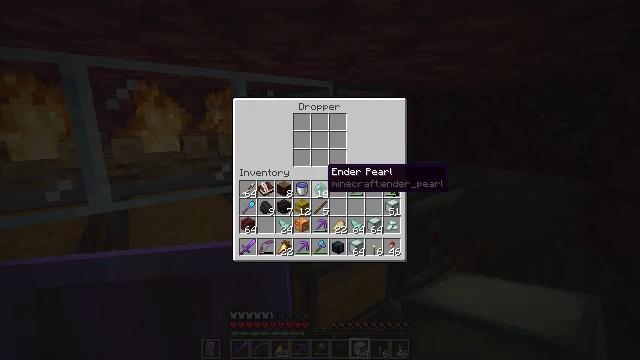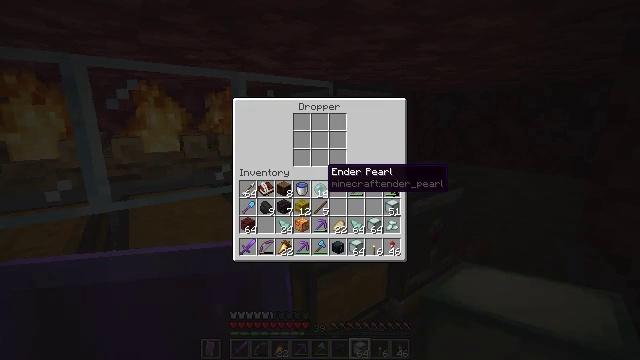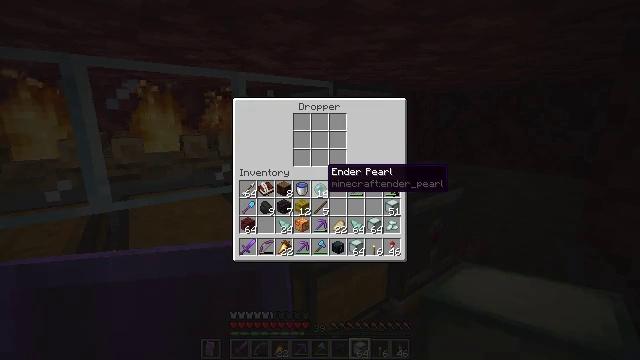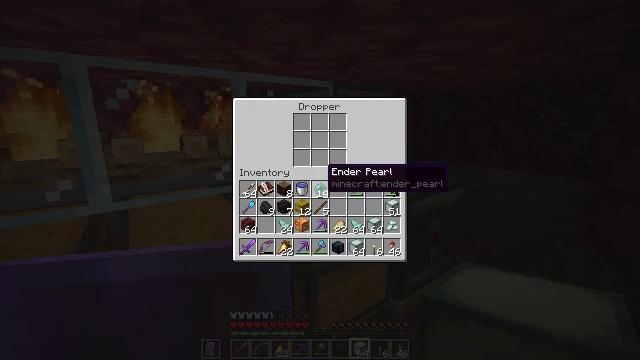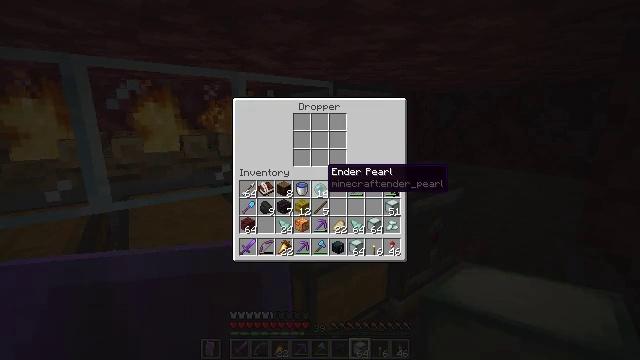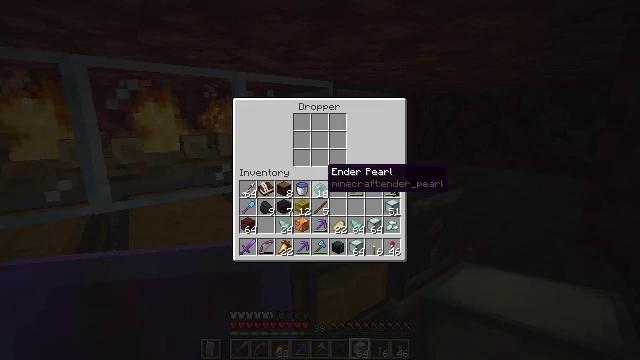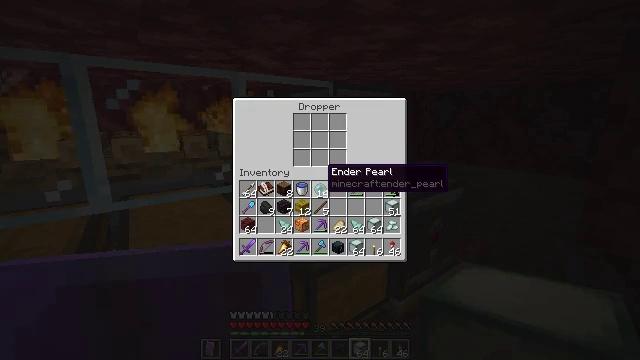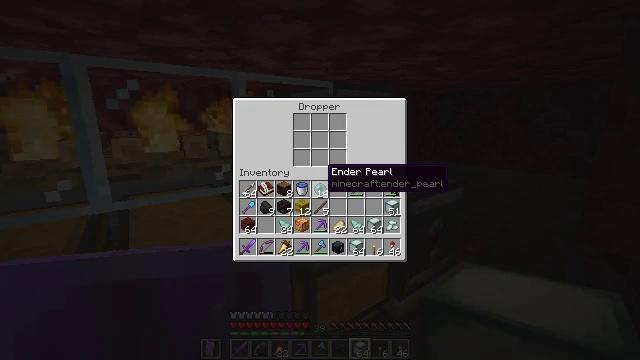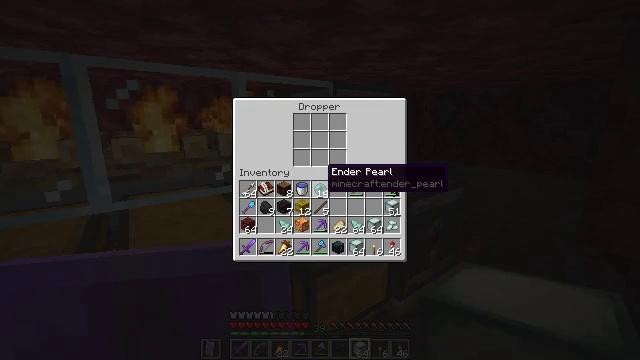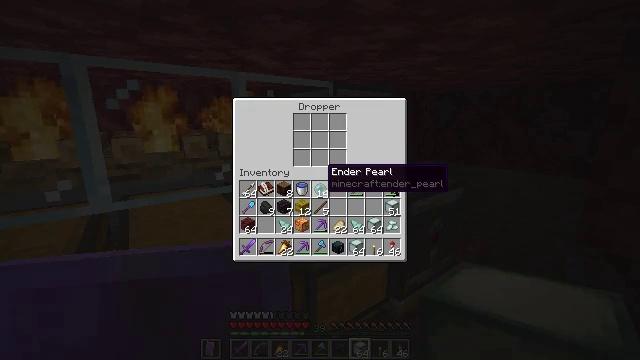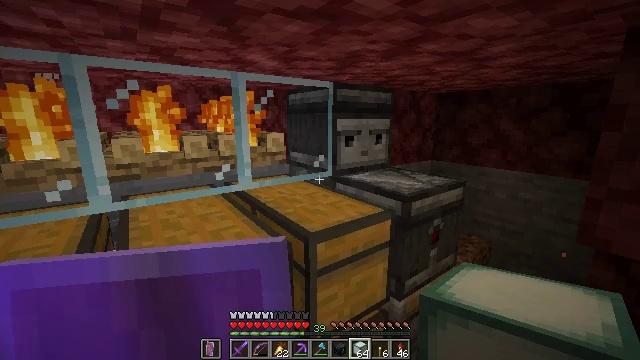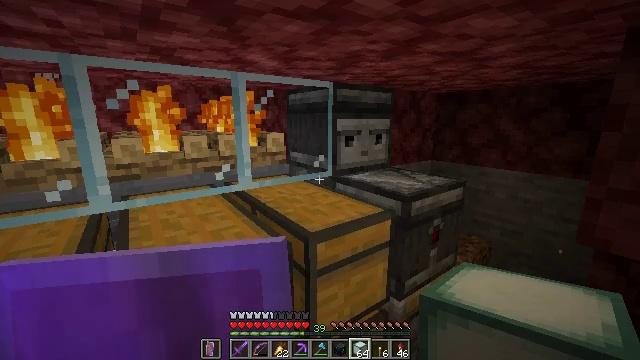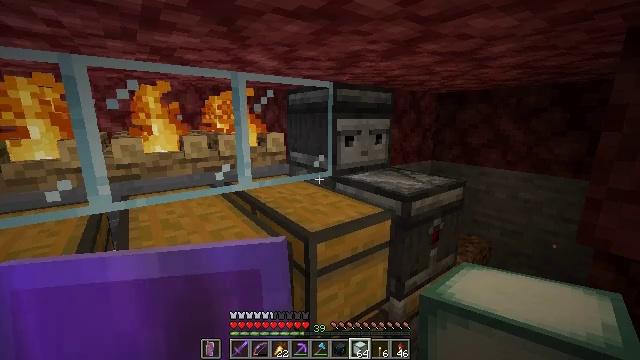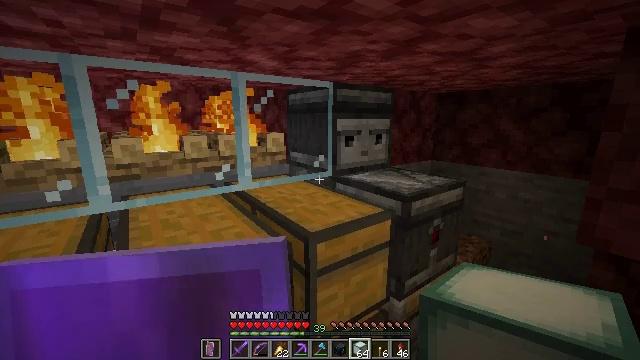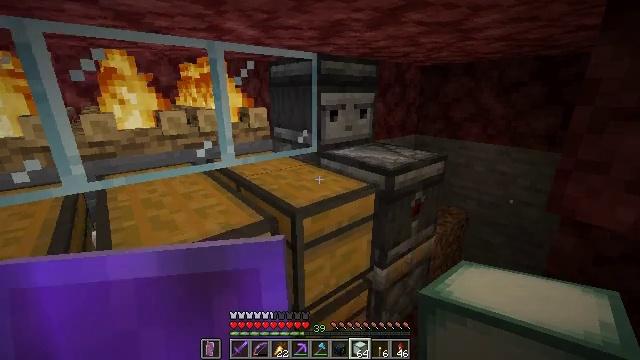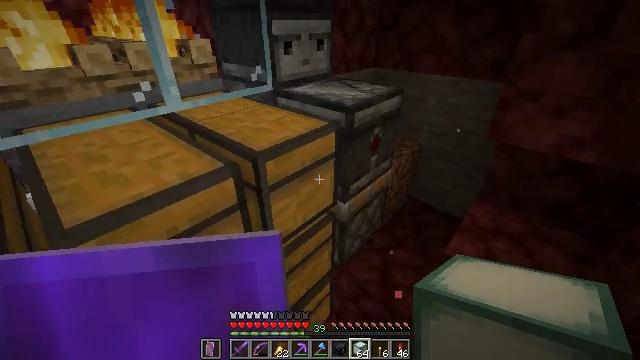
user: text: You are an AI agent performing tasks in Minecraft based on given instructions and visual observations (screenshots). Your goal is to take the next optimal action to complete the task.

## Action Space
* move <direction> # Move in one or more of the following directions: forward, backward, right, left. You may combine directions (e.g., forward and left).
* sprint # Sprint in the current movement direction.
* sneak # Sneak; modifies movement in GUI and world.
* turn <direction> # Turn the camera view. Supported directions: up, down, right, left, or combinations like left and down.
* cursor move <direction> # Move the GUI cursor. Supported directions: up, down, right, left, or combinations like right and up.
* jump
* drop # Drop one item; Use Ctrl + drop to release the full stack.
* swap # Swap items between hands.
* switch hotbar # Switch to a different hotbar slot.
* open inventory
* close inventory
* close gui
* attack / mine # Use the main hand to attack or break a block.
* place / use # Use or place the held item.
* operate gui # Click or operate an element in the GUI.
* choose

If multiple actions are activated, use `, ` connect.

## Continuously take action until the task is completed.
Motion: motion action
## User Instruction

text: Craft a sea lantern.
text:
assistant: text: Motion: no_op
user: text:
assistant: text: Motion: no_op
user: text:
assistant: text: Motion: no_op
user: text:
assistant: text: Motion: no_op
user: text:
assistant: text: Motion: no_op
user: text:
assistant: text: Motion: no_op
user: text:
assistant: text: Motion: no_op
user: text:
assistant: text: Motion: no_op
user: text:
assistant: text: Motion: no_op
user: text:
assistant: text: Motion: no_op
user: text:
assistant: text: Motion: close gui
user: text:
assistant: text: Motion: no_op
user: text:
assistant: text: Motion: no_op
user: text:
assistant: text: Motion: turn right and down
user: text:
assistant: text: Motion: turn right and down
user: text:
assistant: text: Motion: turn right and down
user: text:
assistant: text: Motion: no_op
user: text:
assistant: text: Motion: no_op
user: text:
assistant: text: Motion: turn left
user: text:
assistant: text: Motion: turn left
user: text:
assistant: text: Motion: turn left
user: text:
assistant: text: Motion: turn left
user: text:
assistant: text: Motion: use / place
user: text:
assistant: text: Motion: use / place
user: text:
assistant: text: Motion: use / place
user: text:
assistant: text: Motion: use / place
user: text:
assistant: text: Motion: no_op
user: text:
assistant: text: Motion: open gui
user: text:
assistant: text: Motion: no_op
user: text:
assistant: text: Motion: no_op